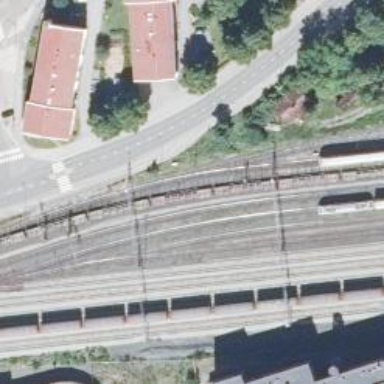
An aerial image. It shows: Railway with continuous electrified contact lines.